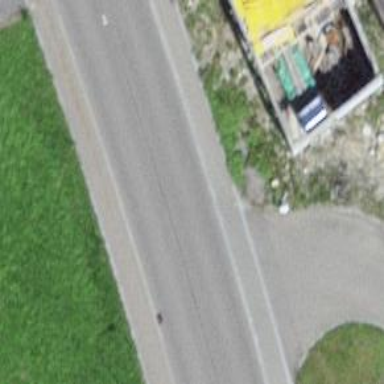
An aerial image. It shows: Primary road with asphalt surface.